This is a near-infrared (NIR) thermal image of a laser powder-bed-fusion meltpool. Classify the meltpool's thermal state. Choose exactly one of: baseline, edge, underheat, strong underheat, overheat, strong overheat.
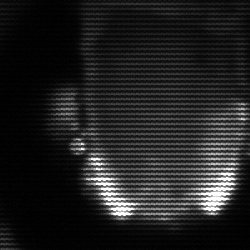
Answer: baseline